Interaction volume radius: 5 \u00c5
Interaction volume height: 20 \u00c5
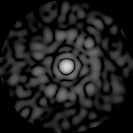
Disorder parameter: 0.8462